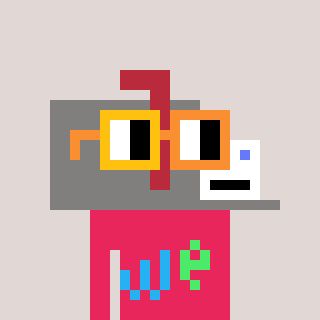
a pixel art character with square yellow and orange glasses, a mailbox-shaped head and a redpinkish-colored body on a warm background